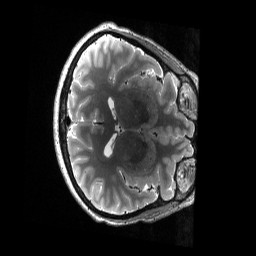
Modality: T2w
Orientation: axial
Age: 38
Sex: female
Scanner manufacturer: siemens
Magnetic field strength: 3 T
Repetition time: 3.2 s
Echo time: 0.563 s